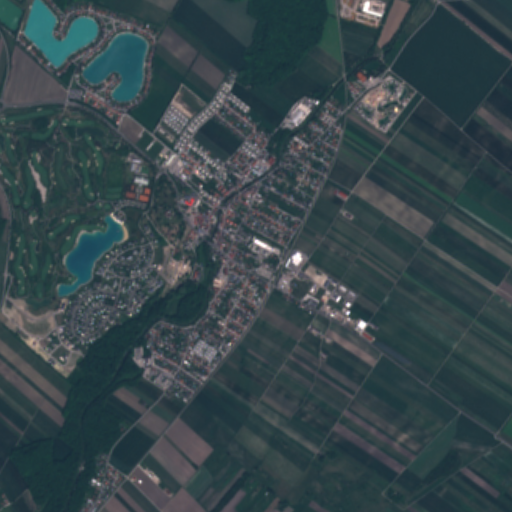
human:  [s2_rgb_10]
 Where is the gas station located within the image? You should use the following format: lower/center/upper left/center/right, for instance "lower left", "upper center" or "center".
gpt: The gas station is located in the center of the image.
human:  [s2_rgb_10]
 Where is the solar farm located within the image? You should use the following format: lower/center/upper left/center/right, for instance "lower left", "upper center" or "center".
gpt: The solar farm is located in the lower right of the image.
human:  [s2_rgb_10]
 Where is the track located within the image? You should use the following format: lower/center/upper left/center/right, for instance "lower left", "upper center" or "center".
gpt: The track is located in the center of the image.
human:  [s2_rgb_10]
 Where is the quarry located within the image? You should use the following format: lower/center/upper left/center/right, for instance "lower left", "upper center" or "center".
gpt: There is no quarry in the image.